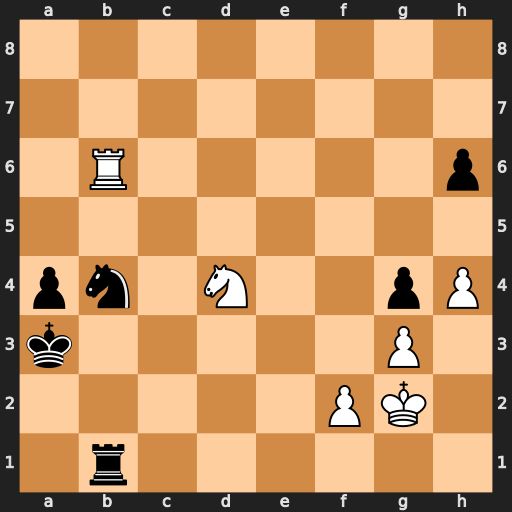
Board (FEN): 8/8/1R5p/8/pn1N2pP/k5P1/5PK1/1r6
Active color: w
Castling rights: -
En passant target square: -
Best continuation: Nc2+ Nxc2 Rxb1